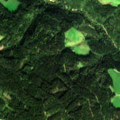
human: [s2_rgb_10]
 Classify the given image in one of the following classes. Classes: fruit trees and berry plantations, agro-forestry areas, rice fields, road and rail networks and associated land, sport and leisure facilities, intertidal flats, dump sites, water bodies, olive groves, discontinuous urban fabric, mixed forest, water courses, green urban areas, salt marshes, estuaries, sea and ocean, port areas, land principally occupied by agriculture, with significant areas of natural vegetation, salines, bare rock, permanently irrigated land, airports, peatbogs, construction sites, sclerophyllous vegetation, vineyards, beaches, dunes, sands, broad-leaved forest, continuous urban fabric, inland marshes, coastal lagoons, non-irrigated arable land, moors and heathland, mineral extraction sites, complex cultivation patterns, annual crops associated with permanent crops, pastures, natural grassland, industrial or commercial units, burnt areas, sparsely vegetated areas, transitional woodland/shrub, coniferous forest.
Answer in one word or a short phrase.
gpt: pastures, land principally occupied by agriculture, with significant areas of natural vegetation, coniferous forest, mixed forest